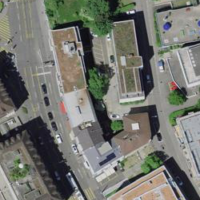
EUNIS habitat code: 54
Species observed at this site:
Phylloscopus collybita
Corvus corone
Cyanistes caeruleus
Parus major
Chloris chloris
Buxus sempervirens
Passer domesticus
Columba livia
Fringilla coelebs
Sylvia atricapilla
Columba palumbus